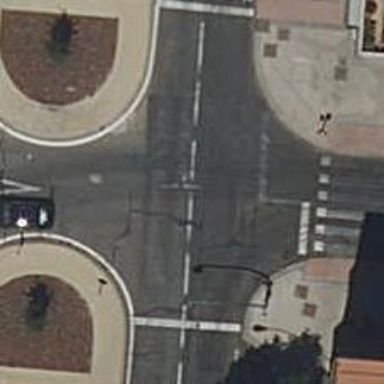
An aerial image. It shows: Road with traffic signals.